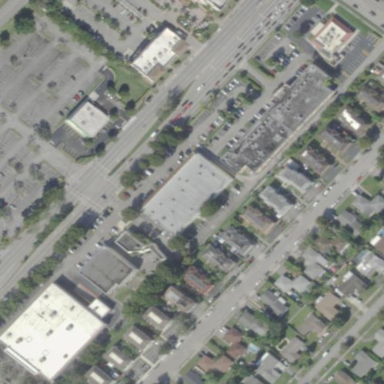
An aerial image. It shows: Retail area.